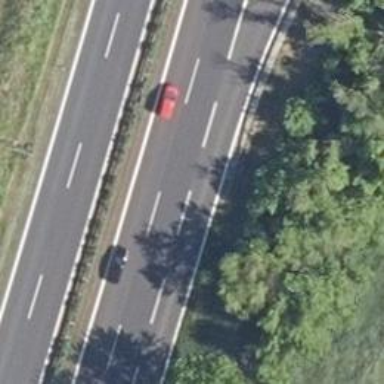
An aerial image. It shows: Motorway junction.